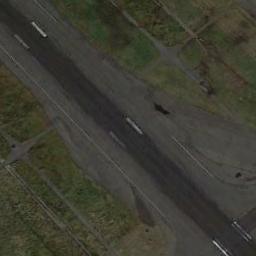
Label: runway